Question: How to print first time
second time
third or more time
My requirement is as in the image below:

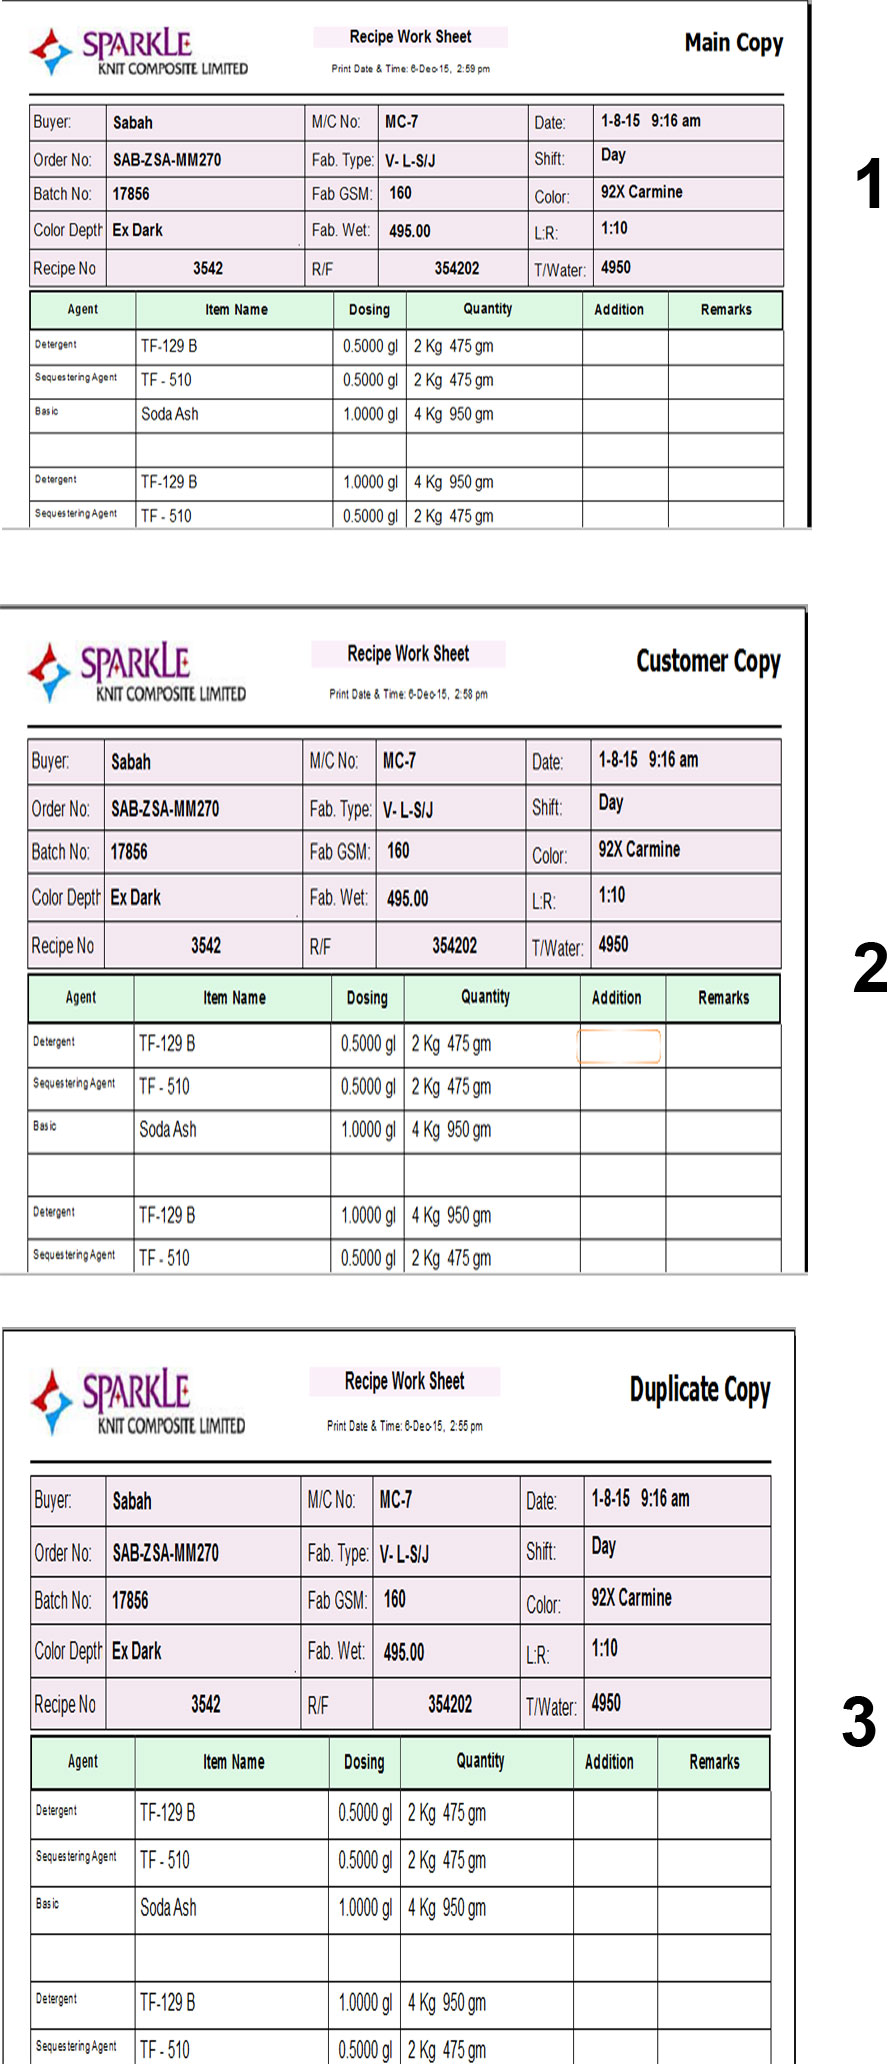
Answer: At first do Import
'''
Imports System.Web.UI.WebControls
Public Sub ShowReport(ByVal MyReport As CrystalDecisions.CrystalReports.Engine.ReportDocument, ByVal filterstring As String, ByVal CrystalReportViewer As CrystalDecisions.Windows.Forms.CrystalReportViewer)
Dim myLogonInfo As New CrystalDecisions.Shared.TableLogOnInfo
Dim myTable As Table
For Each myTable In MyReport.Database.Tables
myLogonInfo = myTable.LogOnInfo
'myLogonInfo.ConnectionInfo.ServerName = Application.StartupPath & "" & "data.mdb"
myLogonInfo.ConnectionInfo.ServerName = My.Settings.RptserverPath.ToString
myLogonInfo.ConnectionInfo.DatabaseName = My.Settings.Database.ToString
myLogonInfo.ConnectionInfo.UserID = My.Settings.DBUser.ToString
myLogonInfo.ConnectionInfo.Password = My.Settings.DBPass.ToString
myTable.ApplyLogOnInfo(myLogonInfo)
Next myTable
End Sub
Private Sub SimpleButton4_Click(ByVal sender As System.Object, ByVal e As System.EventArgs) Handles SimpleButton4.Click
For reportType As Integer = 1 To 3
Dim MyReport As CrystalDecisions.CrystalReports.Engine.ReportDocument = New RecipeWithOutCostingSheet
MyReport.SetParameterValue("paramReportType", reportType)
PrintReport(MyReport, filterstring, CrystalReportViewer1, PrintDialog1)
Next
End Sub
'''
formula name
'''
Select {?paramReportType}
Case 1 :
"Main Copy"
Case 2 :
"Customer Copy"
Default :
"Duplicate Copy"
'''
Put on your Report Location.